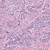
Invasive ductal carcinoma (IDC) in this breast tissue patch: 1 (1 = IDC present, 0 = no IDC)